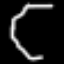
Label: octagon